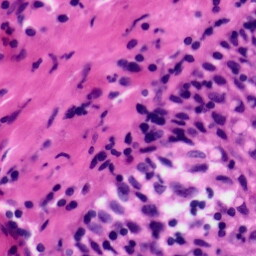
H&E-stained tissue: Tonsil